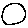
Label: circle